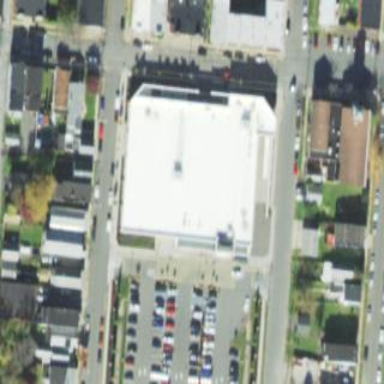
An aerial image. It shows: Retail area.